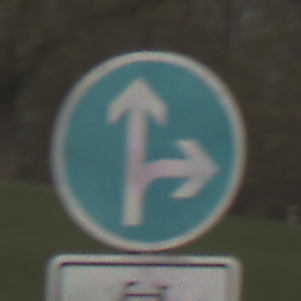
Verkehrszeichen: VorgeschriebeneFahrtrichtungGeradeausOderRechts
Zusatzzeichen unten: EinspurigeFahrzeugeFrei1
Umgebung: Outdoor, Suburban
Tageszeit: MorningAfternoon
Wetter: Overcast
Licht: Natural
Jahreszeit: NotSpecified
Kontrast: LowContrast